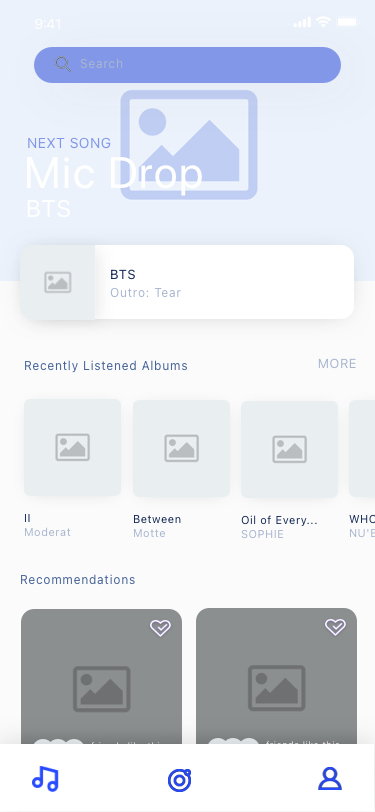
Text in this UI design:
Recently Listened Albums
Recommendations
MORE